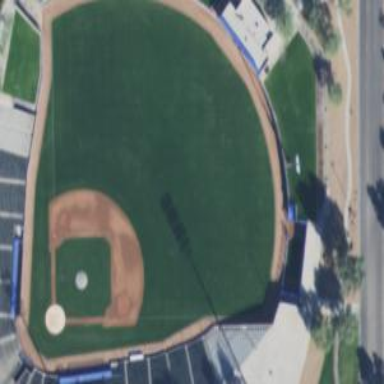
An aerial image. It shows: Baseball stadium for leisure land sports.